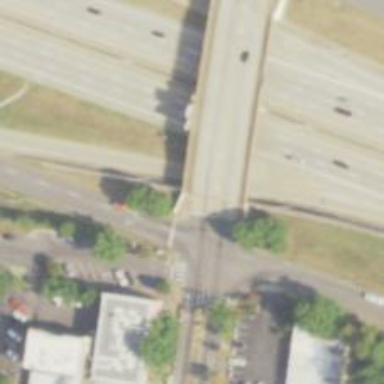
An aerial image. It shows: Footway bridge with beam structure.